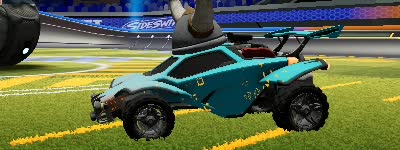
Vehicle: octane